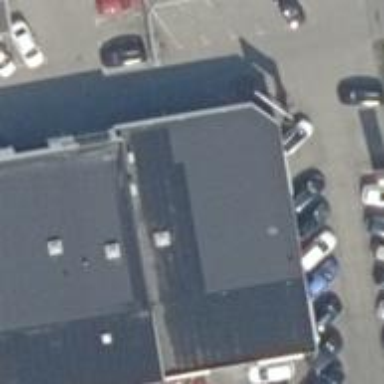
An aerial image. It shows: Shop that sells cars.